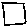
Label: square